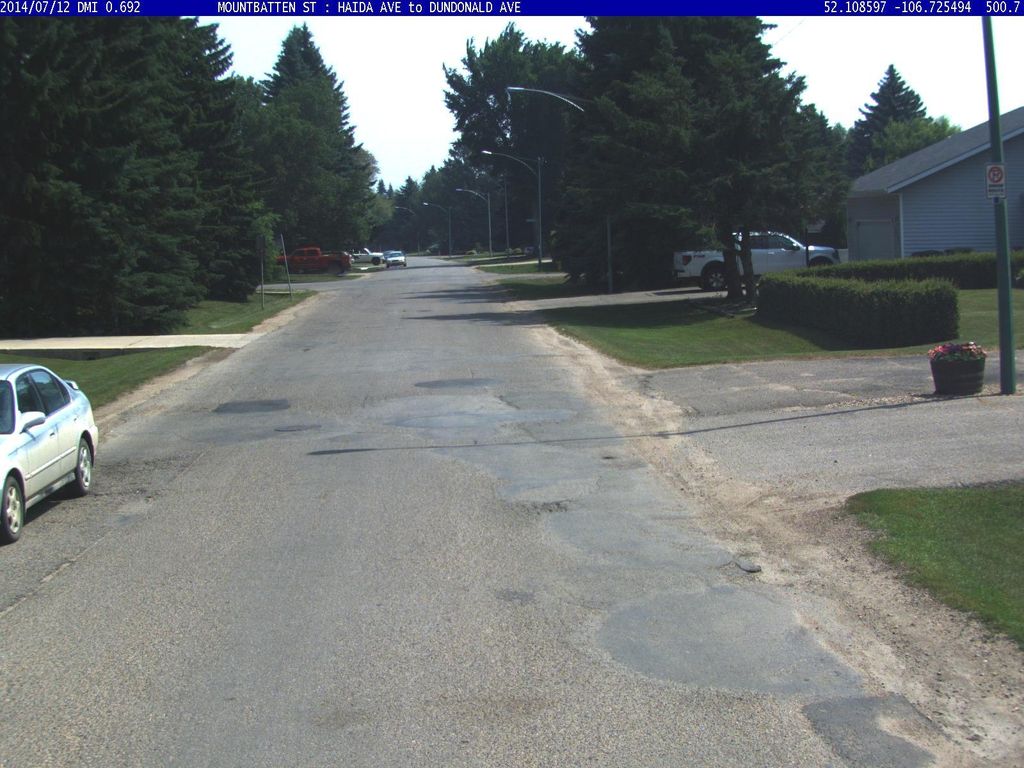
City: saskatoon